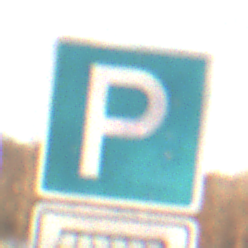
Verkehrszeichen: Parken
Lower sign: HinweisDurchSinnbild13
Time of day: SunriseSunset
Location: Outdoor (Nature)
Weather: PartlyCloudy
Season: NotSpecified
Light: Natural